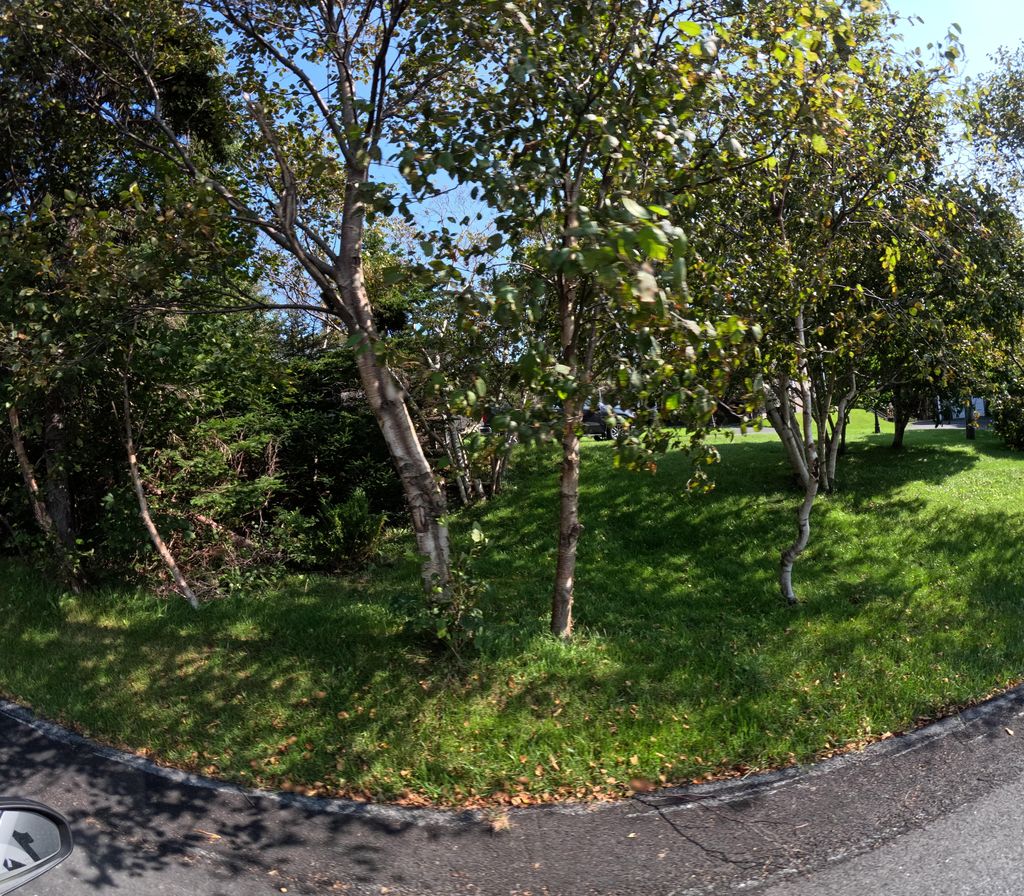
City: st_johns